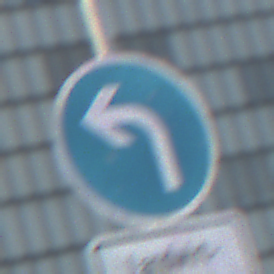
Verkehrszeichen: VorgeschriebeneFahrtrichtungLinks
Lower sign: BesondereFahrzeugeUndTransportgueter6
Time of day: SunriseSunset
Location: Outdoor (Urban)
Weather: PartlyCloudy
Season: NotSpecified
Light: Natural